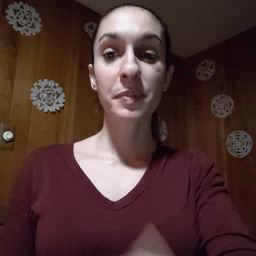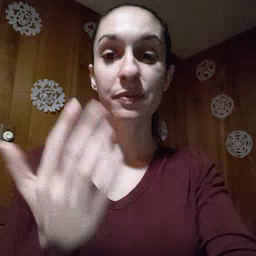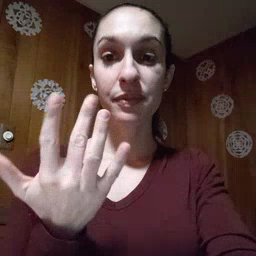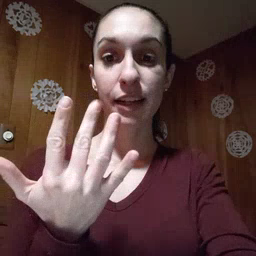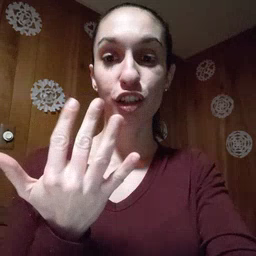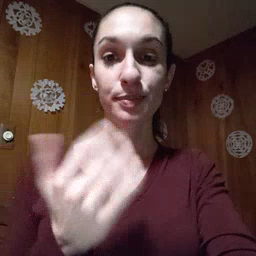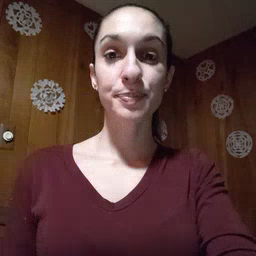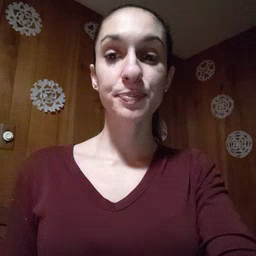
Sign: finger